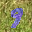
Label: 9